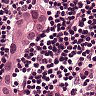
Metastatic tissue present: yes